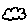
Label: cloud